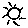
Label: sun